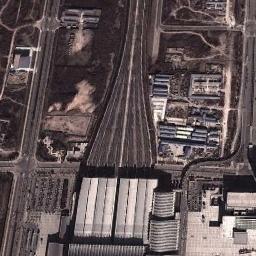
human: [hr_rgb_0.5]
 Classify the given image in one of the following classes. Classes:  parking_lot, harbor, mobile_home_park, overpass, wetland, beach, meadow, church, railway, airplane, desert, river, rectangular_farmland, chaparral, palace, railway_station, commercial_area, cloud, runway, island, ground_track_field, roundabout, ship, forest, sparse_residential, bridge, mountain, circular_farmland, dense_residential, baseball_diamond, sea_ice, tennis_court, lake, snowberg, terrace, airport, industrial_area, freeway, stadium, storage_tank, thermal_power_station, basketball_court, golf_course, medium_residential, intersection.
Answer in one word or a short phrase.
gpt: railway_station